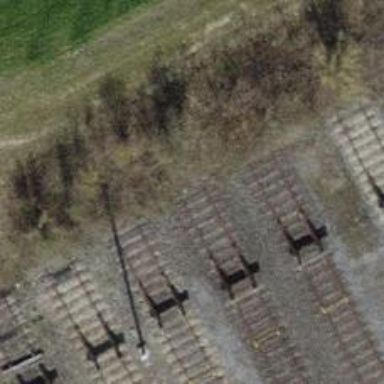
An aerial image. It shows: Railway buffer stop.